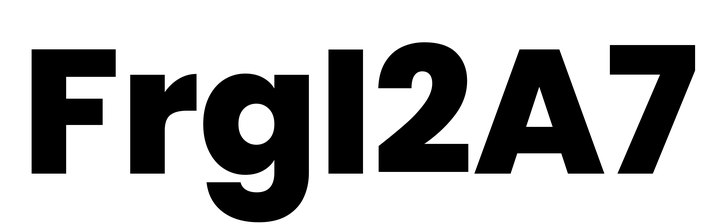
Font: Poppins-ExtraBold